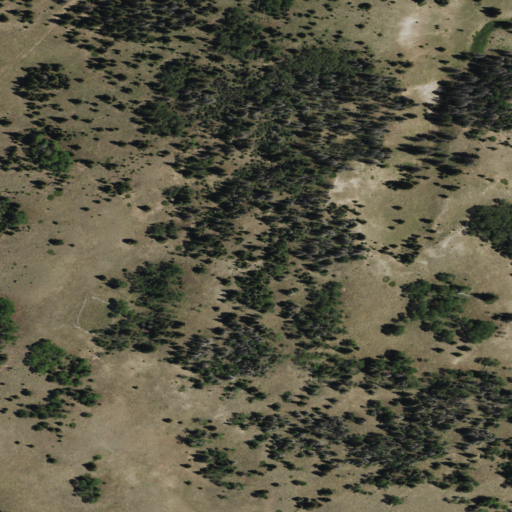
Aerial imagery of mountain in New Mexico named Toltec Mesa containing shrub, evergreen forest, grassland, and deciduous forest